Question: I'm new with sapui5 and I'm trying to binding sap.m.list dynamically but there is no data displayed in the list and i didn't solve this problem
there is my code :
'''
_bindfilter: function(Filter) {
var oList = this.getView().byId("list");
var array = [];
array.push(Filter);
var Filter2 = {"metadata" : array } ;
oList.setModel(new sap.ui.model.json.JSONModel(array));
var oTemplate = new sap.m.InputListItem({
label: "{NameF0}",
content: [ new sap.m.Button("but4", {text:"Button4"})]
});
oList.bindAggregation("items","/array", oTemplate);
oList.setBusy(false);
debugger;
},
'''
I passed into the method a parameter wich i want it to be displayed in the list
this picture shows the parameter with data in the debugger

I'm really stuck and I need your help please feel free to help me
Best Regards
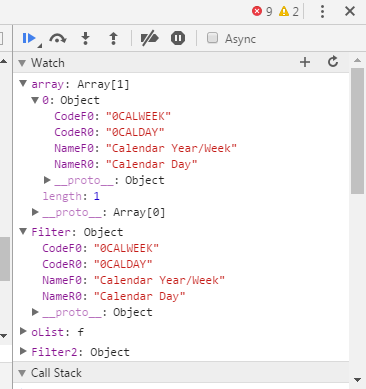
Answer: Try 'sap.m.Table' instead of 'sap.m.List'. Good explanation about binding is <URL>.